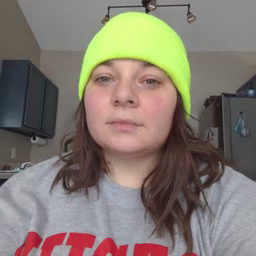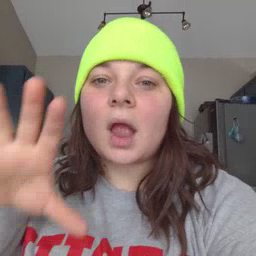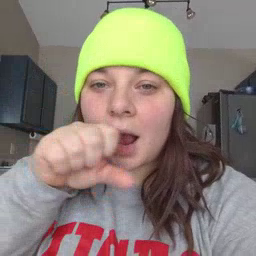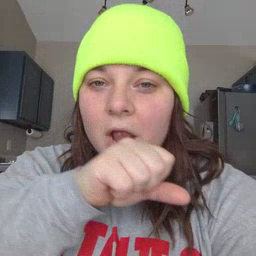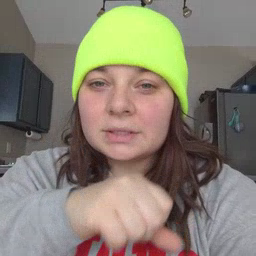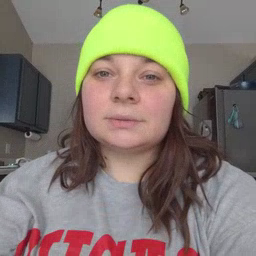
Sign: carrot